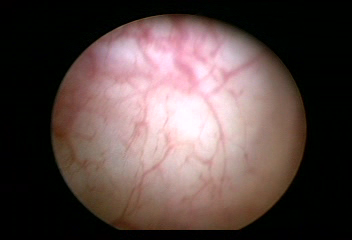
Modality: WLC
Class: Normal mucosa
Bladder cancer association: No